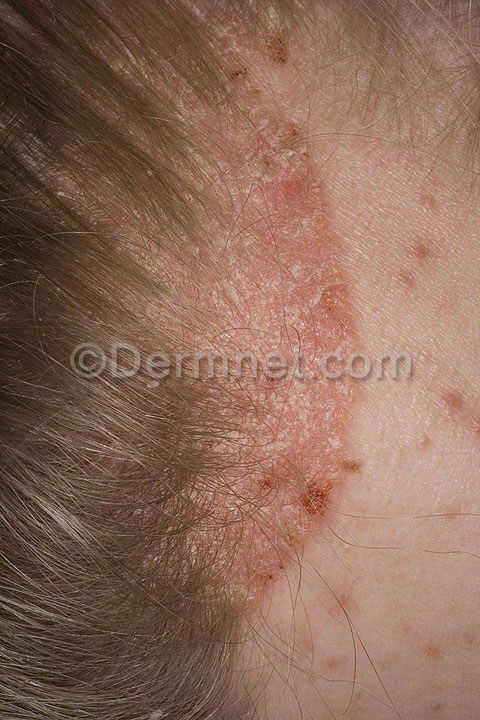
Disease: Psoriasis pictures Lichen Planus and related diseases